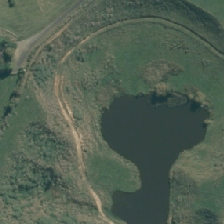
Land cover: lake_pond